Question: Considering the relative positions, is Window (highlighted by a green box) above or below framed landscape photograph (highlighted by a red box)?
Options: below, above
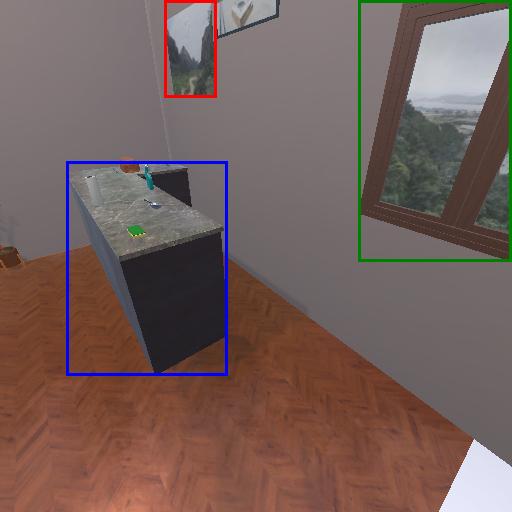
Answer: below